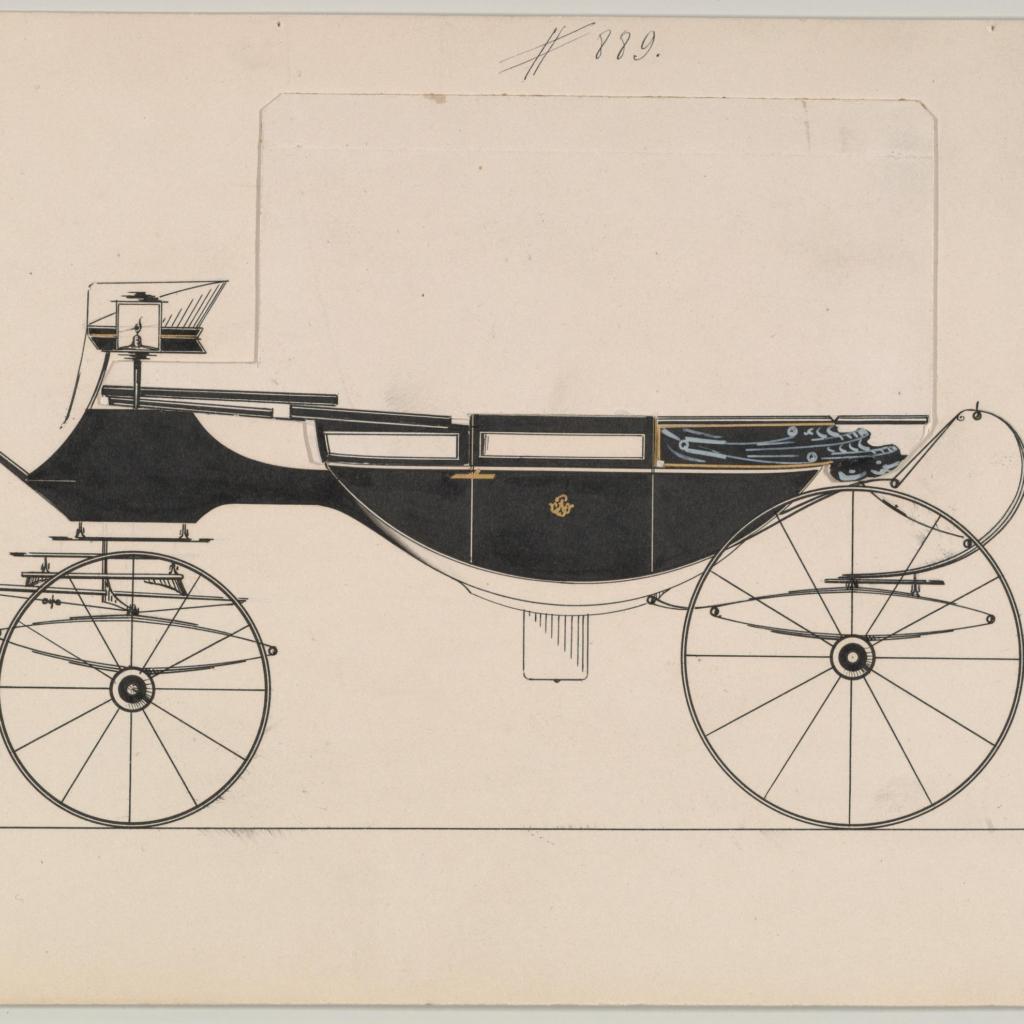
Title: Design for Landau, no. 889
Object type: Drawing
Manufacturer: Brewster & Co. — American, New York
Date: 1850–70
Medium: Pen and black ink, watercolor and gouache
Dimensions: sheet: 5 13/16 x 9 1/2 in. (14.8 x 24.1 cm)
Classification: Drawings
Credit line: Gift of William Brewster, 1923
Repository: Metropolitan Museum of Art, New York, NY